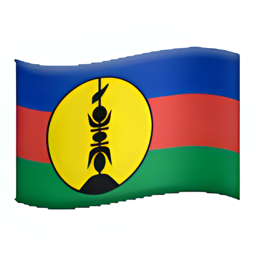
Name: flag for new caledonia
Emoji: 🇨🇳
Group: Flags
Sub-group: country-flag